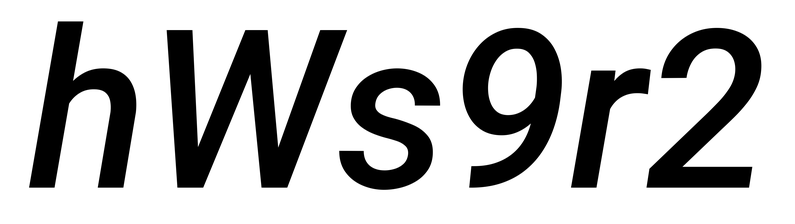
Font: Roboto-Italic_Medium_Italic